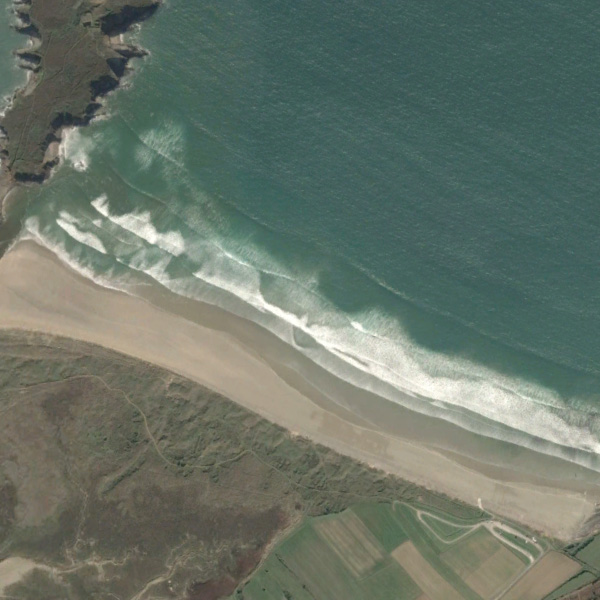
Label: Beach